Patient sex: M
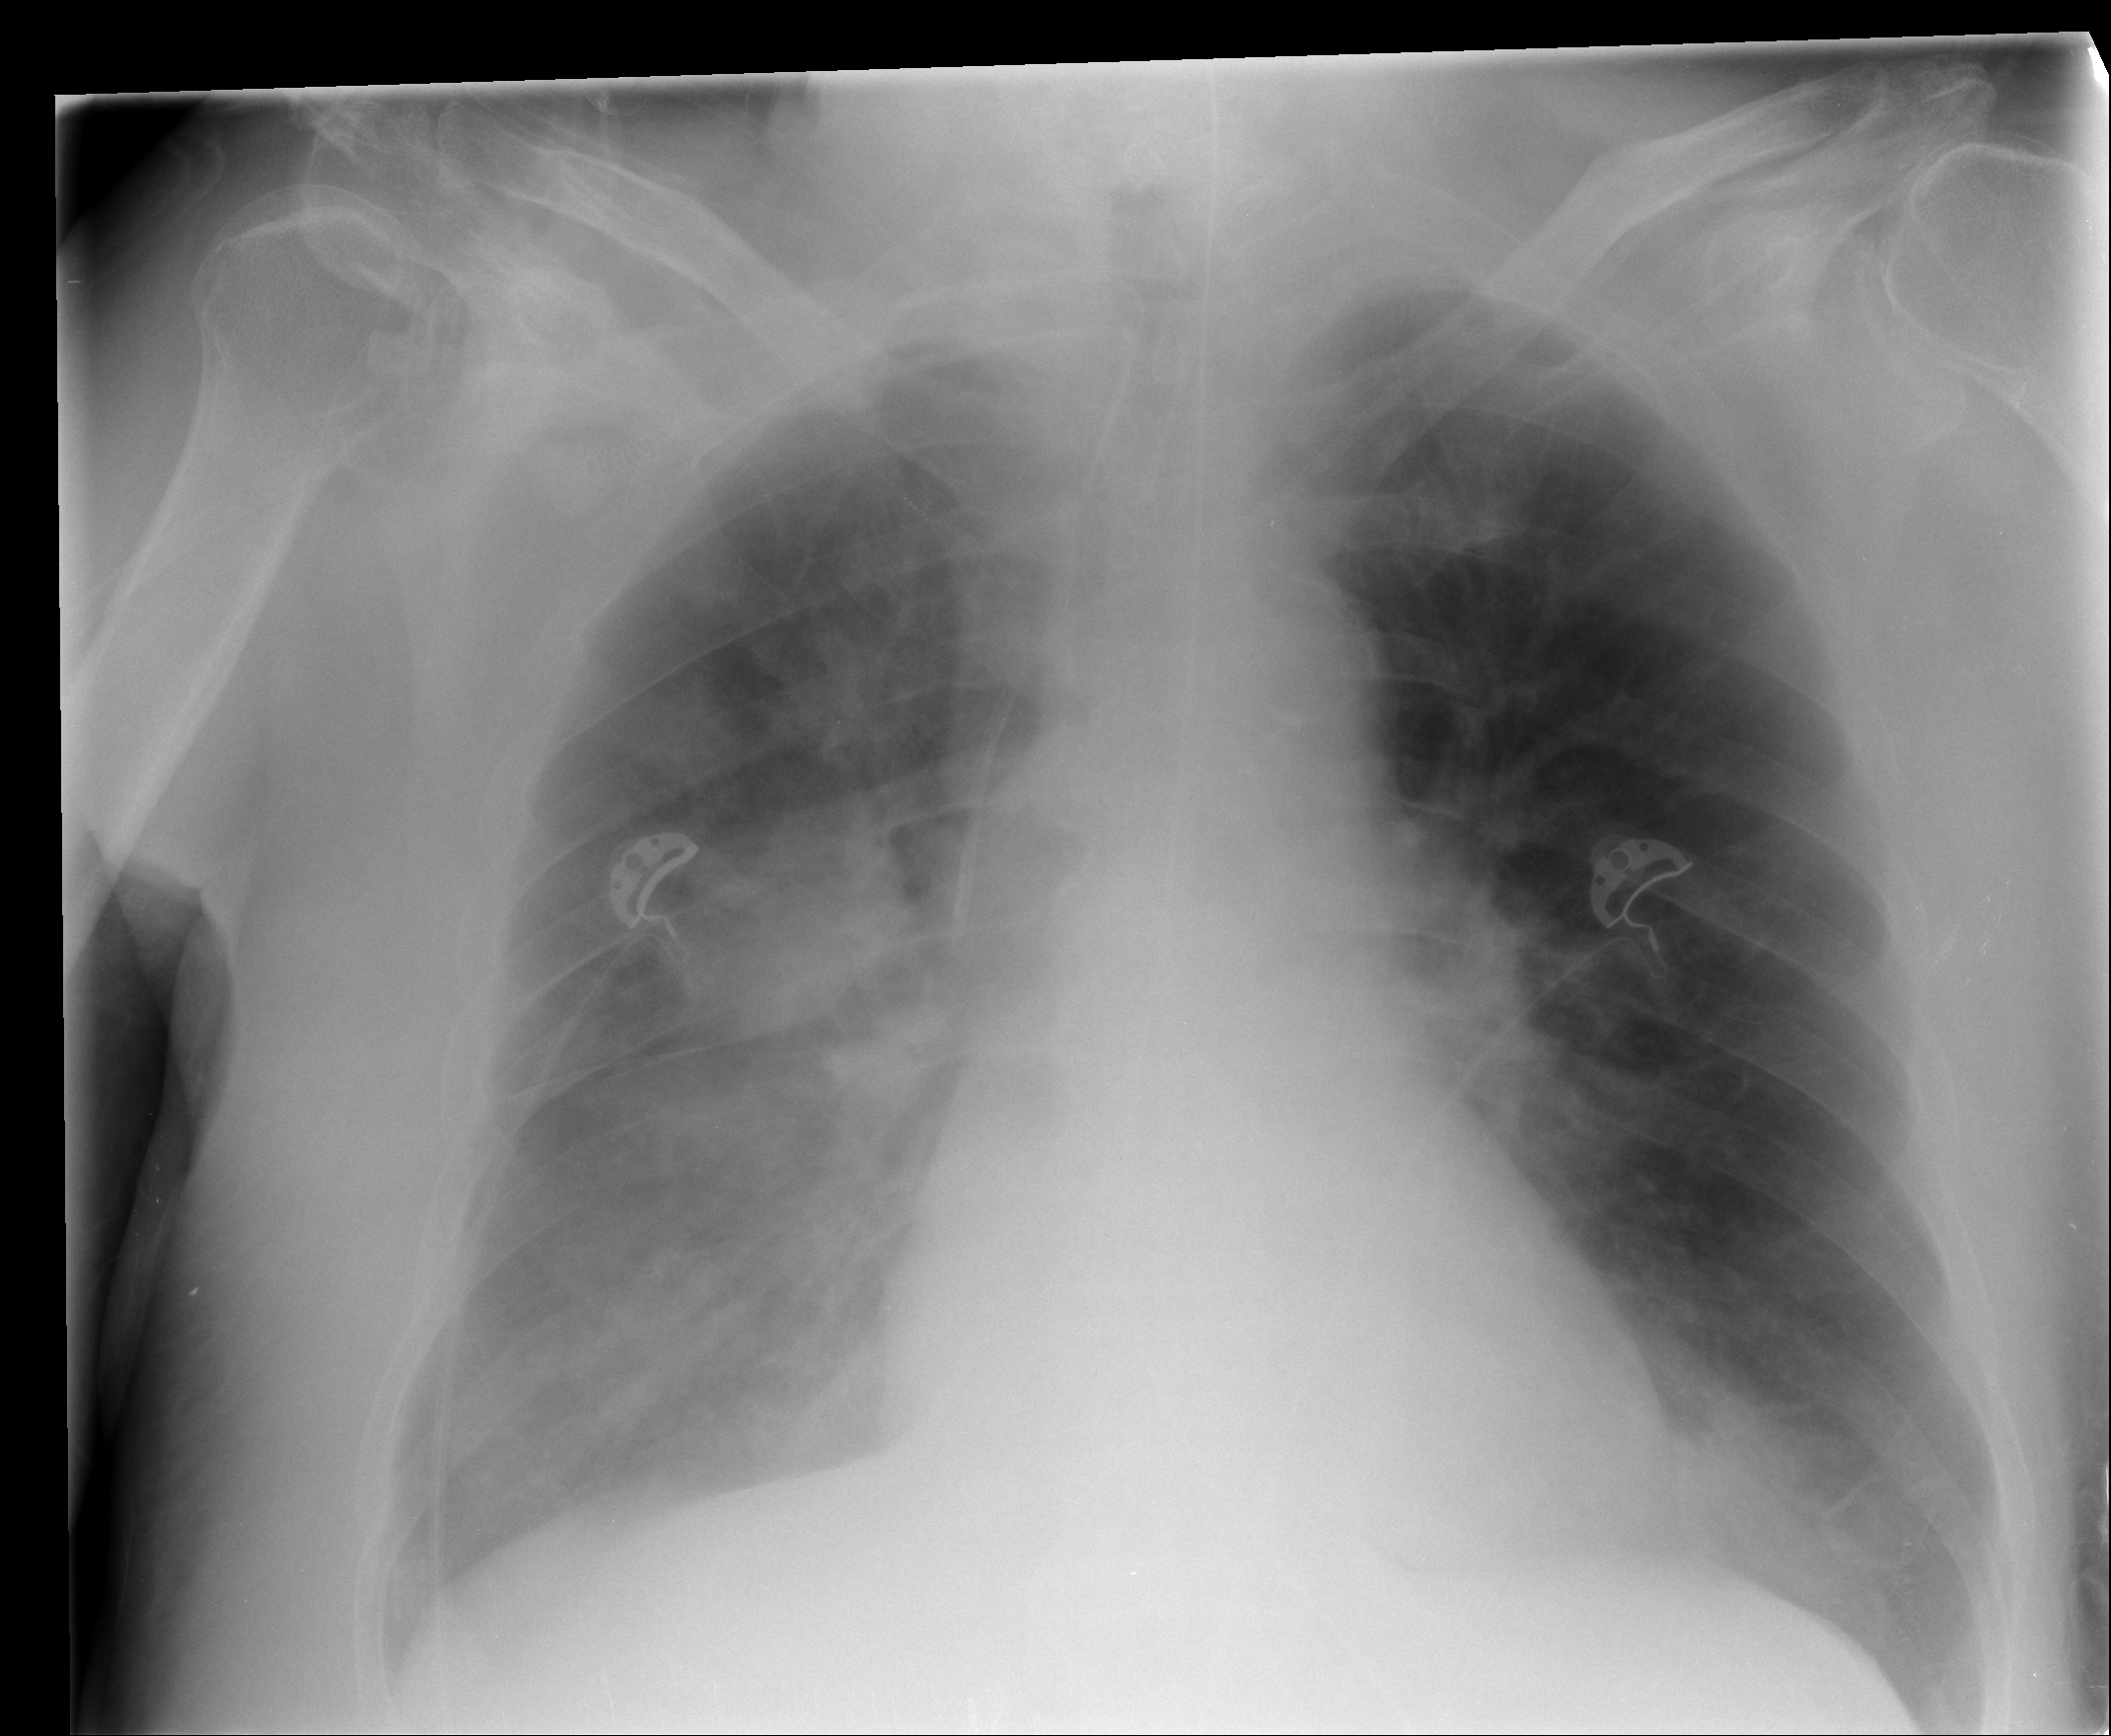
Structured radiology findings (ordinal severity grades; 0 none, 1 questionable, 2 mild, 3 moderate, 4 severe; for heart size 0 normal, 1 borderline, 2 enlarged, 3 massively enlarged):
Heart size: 0
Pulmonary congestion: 3
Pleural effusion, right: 2
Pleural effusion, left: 0
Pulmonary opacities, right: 3
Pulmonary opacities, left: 0
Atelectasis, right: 3
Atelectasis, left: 0